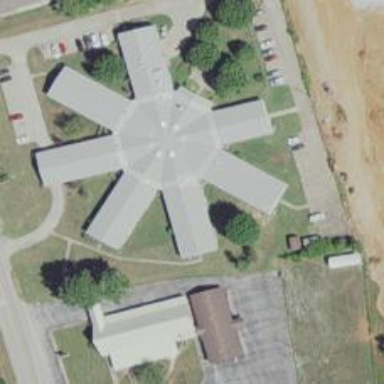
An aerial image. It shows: Nursing home.